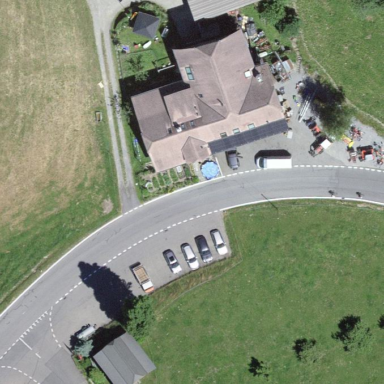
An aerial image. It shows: Parking area with asphalt surface.